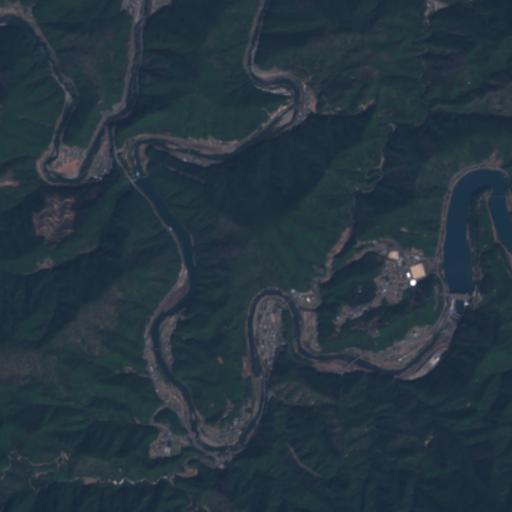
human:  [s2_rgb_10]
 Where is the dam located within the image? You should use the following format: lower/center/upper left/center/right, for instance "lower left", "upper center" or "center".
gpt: The dam is located in the center right of the image.
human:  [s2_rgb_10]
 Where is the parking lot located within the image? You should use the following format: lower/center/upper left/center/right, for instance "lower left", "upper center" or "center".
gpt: The parking lot is located in the center right of the image.
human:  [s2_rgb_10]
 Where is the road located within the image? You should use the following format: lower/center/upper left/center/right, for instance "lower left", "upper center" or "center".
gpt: There is no road in the image.